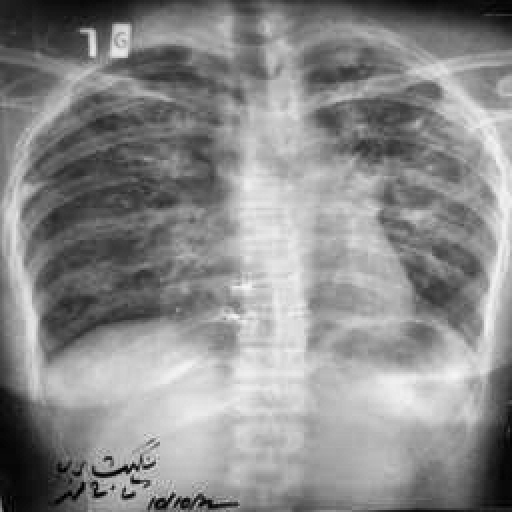
Finding: TUBERCULOSIS